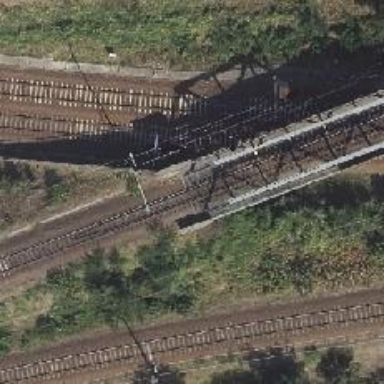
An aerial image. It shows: Bridge over railway with electrified contact lines.